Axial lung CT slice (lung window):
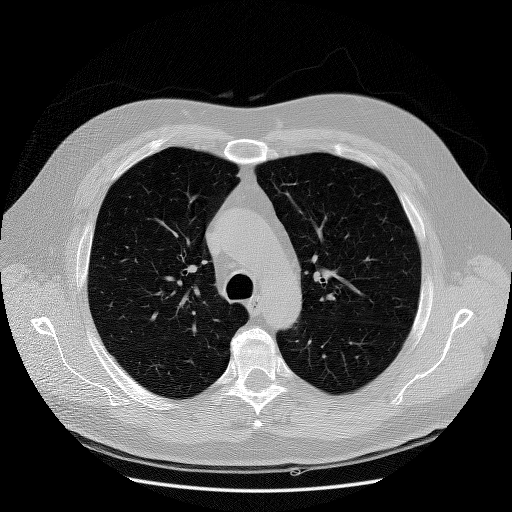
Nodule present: no